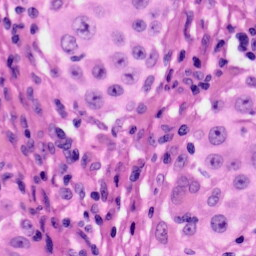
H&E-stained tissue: Skin